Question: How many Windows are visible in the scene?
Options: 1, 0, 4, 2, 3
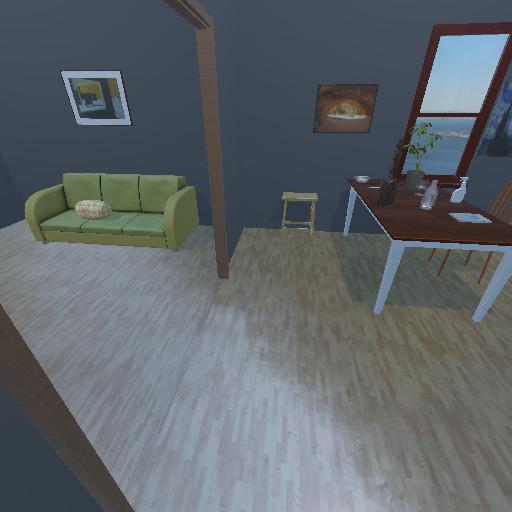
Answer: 1